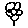
Label: flower